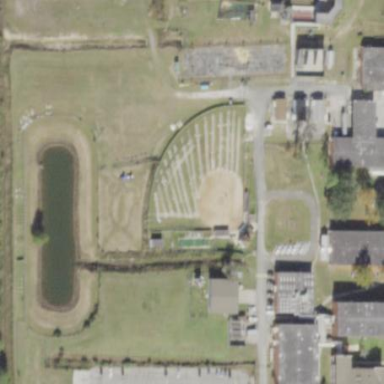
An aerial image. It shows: Softball pitch for leisure sports.